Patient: sex M, age 64
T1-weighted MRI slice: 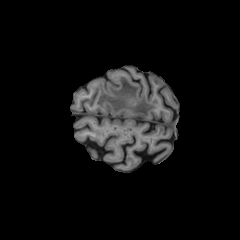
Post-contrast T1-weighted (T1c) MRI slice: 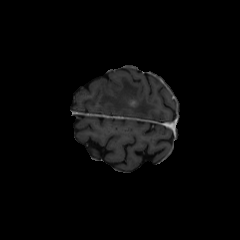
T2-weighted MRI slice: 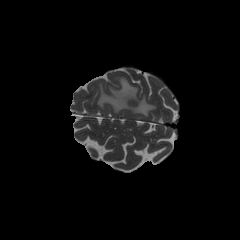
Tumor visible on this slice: yes
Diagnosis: Glioblastoma, IDH-wildtype
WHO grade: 4